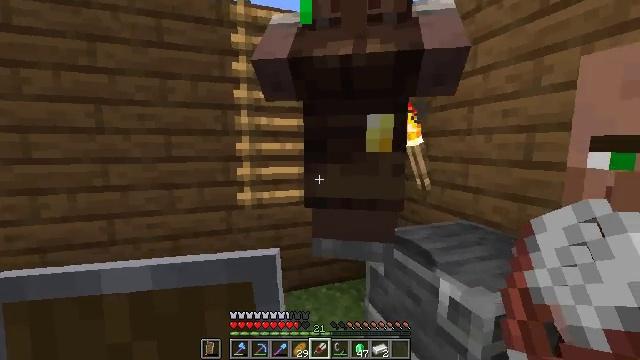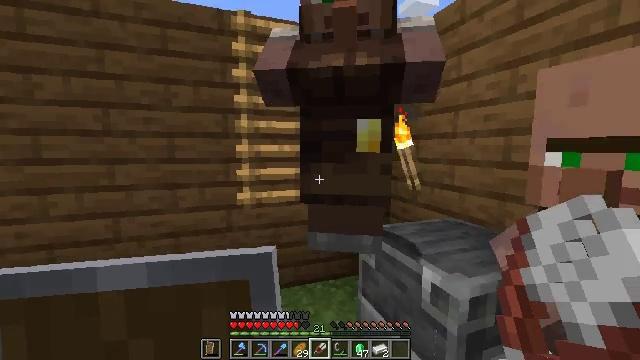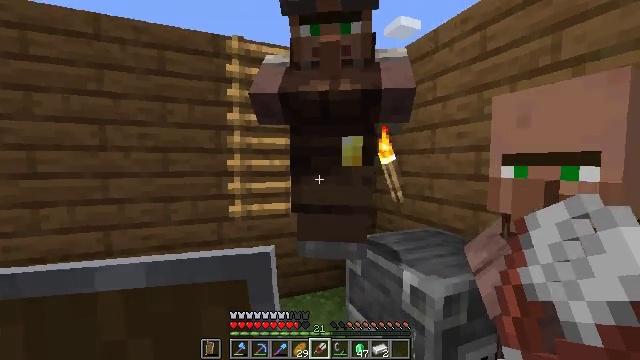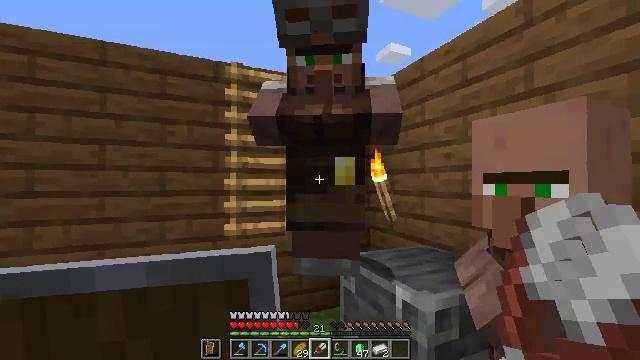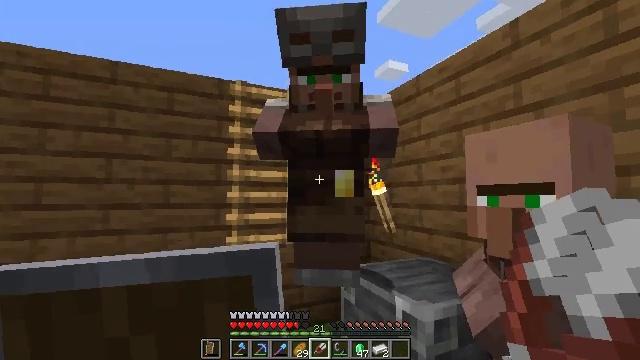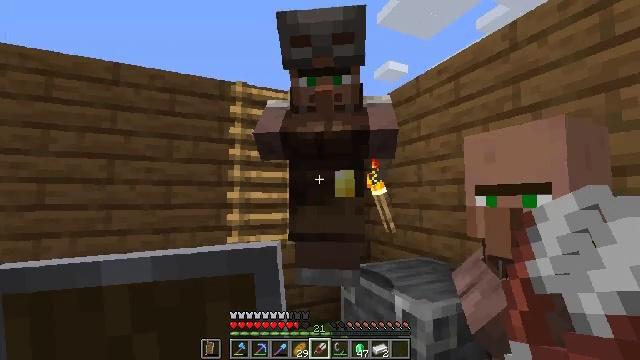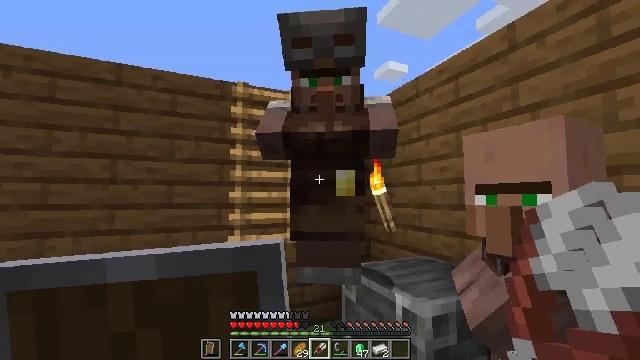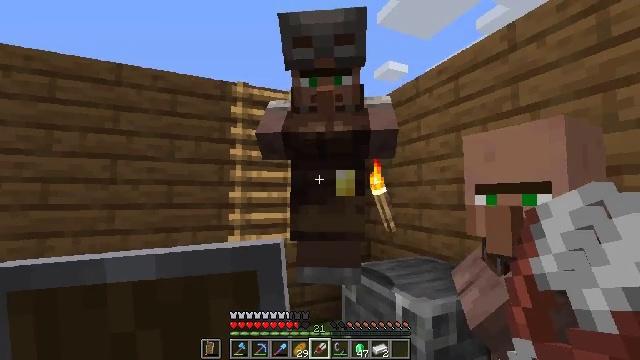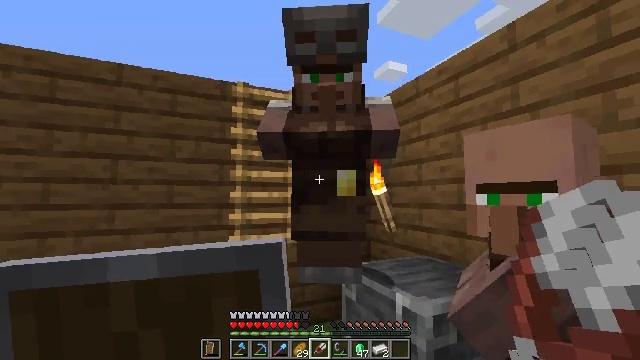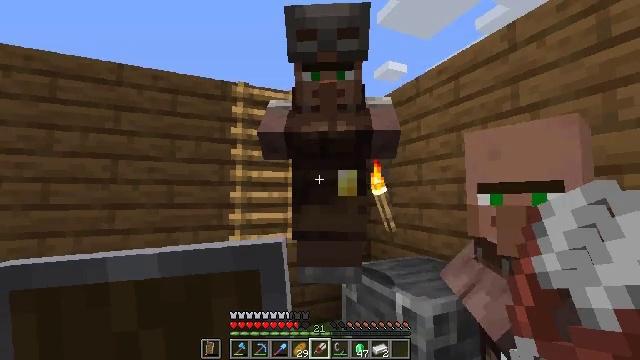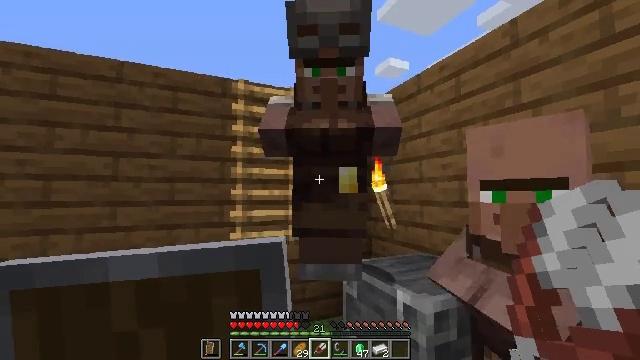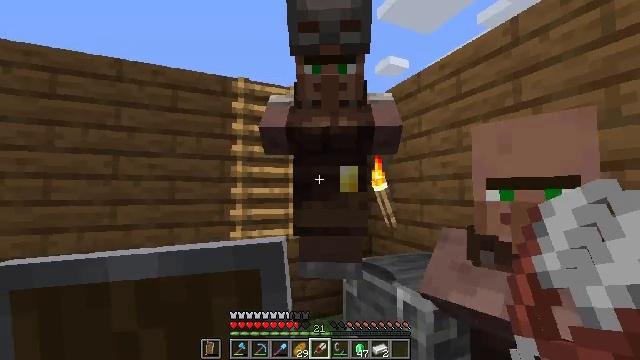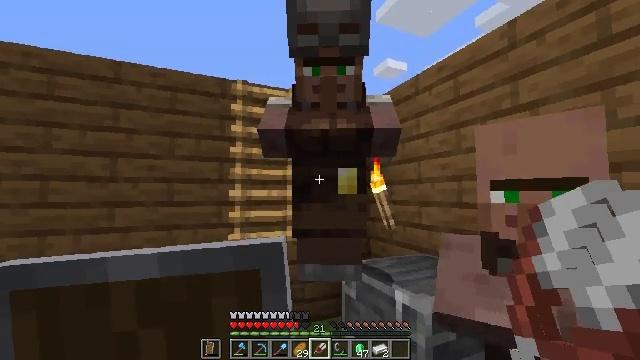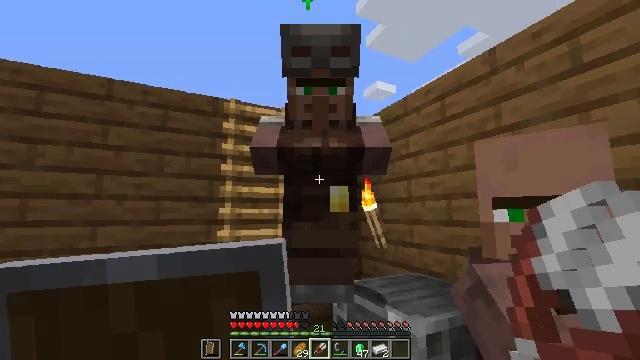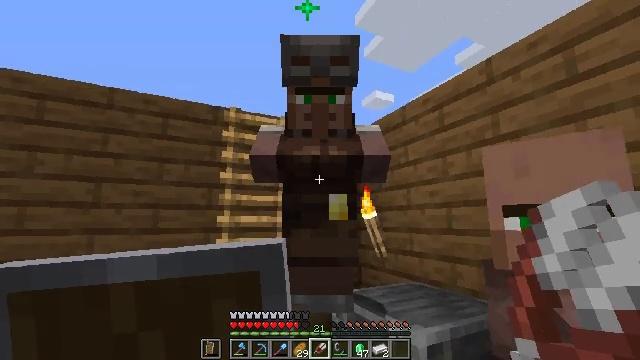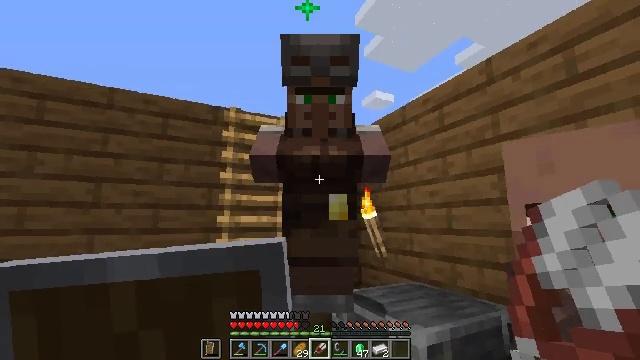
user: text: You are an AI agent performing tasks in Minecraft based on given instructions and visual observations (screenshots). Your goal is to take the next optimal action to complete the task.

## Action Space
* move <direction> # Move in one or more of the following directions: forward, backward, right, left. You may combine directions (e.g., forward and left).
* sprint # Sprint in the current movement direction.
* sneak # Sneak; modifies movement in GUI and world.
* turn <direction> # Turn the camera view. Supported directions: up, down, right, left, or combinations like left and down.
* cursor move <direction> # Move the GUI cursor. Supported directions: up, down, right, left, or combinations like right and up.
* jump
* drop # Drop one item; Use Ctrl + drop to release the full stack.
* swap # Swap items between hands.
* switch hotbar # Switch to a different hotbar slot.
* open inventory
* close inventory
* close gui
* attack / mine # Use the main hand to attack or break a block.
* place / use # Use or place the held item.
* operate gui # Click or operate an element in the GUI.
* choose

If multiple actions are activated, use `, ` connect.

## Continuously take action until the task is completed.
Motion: motion action
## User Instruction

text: Use the crafting table and diamonds to craft diamond leggings.
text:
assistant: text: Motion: move back
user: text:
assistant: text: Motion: turn right and up
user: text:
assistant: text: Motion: turn right and up
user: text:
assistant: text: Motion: turn up
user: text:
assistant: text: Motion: no_op
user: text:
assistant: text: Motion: no_op
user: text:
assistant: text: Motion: no_op
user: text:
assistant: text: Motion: no_op
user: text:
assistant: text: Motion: no_op
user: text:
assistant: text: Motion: no_op
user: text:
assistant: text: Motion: no_op
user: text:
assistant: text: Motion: no_op
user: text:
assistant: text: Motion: turn right and up
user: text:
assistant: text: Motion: turn up
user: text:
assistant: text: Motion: no_op
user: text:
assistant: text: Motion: no_op
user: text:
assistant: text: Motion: no_op
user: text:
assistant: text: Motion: no_op
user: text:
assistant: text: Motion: turn right
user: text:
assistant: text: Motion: no_op
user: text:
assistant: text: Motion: turn up
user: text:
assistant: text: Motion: turn up
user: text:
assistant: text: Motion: turn right
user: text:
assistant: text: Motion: turn right and down
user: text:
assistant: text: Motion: turn right
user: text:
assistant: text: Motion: turn down
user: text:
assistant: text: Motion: turn left and down
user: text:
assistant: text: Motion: turn down
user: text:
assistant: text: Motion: turn right and up
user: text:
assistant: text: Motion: turn right and up